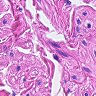
Metastatic tissue present: no